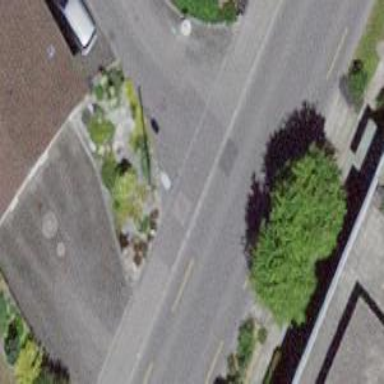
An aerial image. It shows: Residential road with asphalt surface.